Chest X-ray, AP view. Patient: 48 years old, sex M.
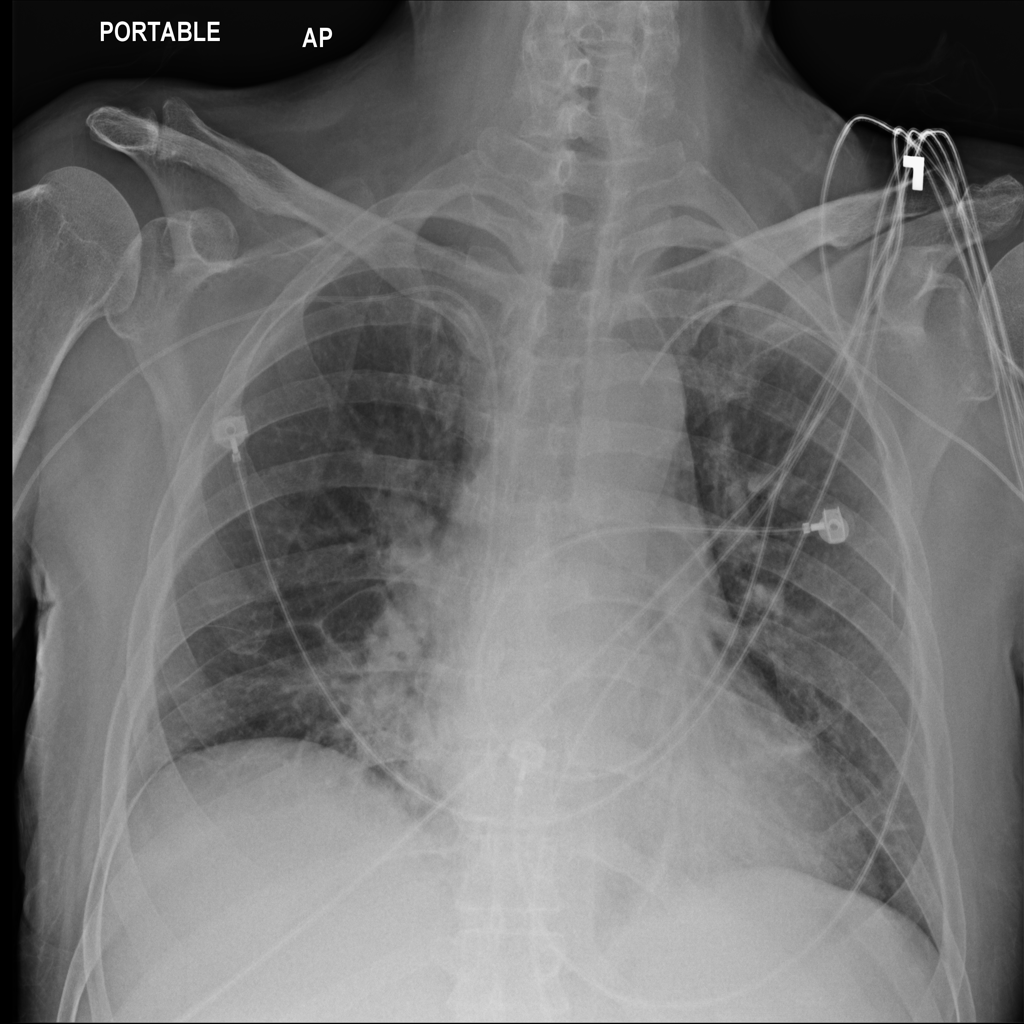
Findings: No Finding